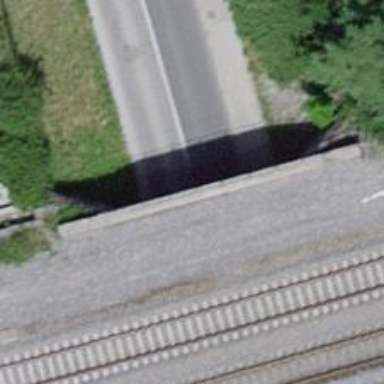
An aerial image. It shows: Residential road with asphalt surface going through tunnel.